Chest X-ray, PA view. Patient: 29 years old, sex M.
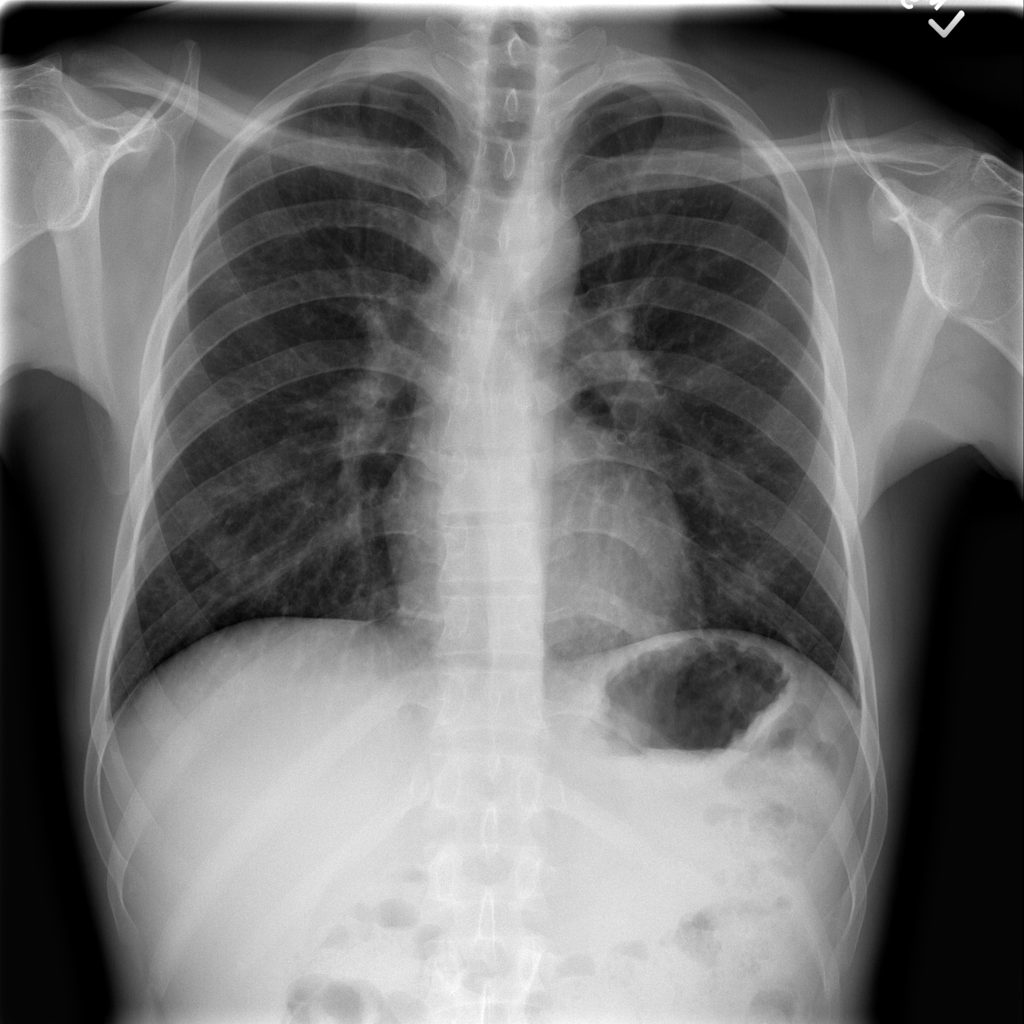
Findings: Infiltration